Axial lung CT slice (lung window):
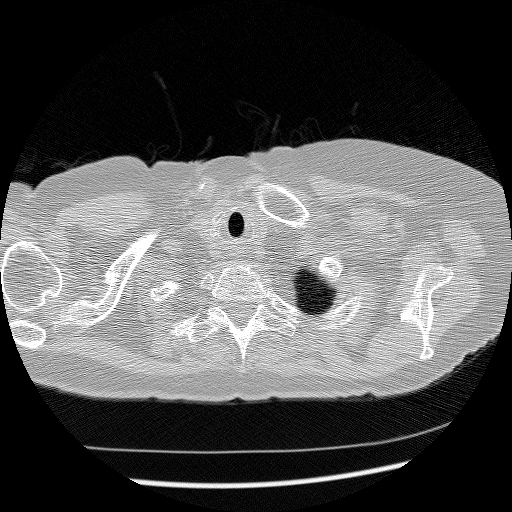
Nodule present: no